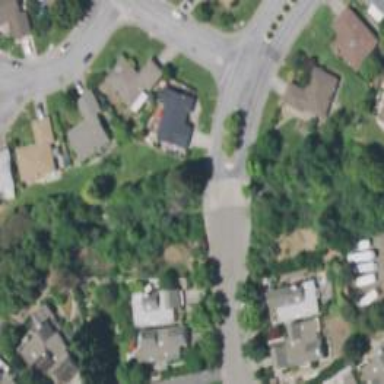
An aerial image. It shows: Residential road.